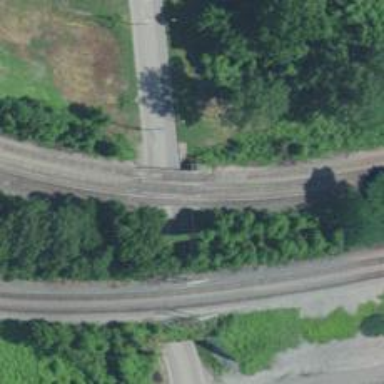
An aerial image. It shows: Railway bridge over spur service line.